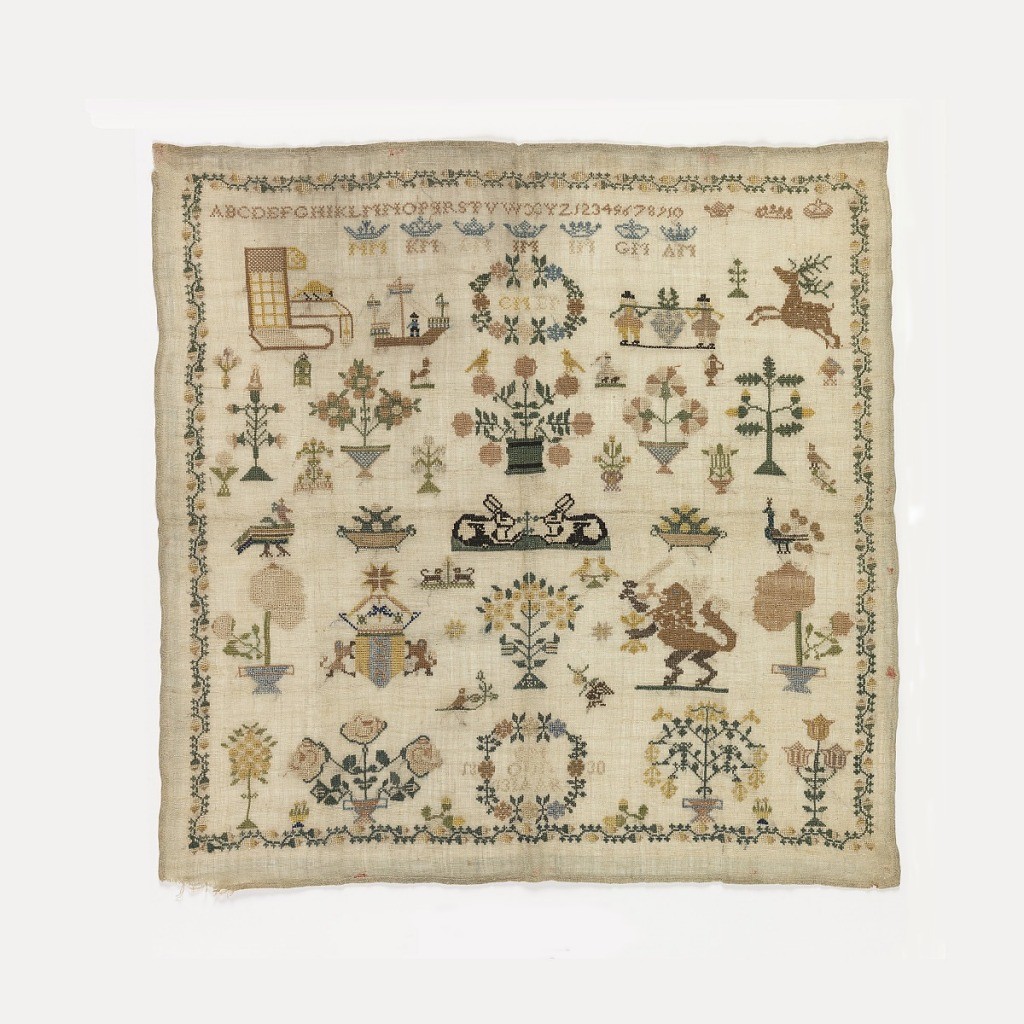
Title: Sampler
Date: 1830
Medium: silk embroidery on linen foundation Technique: embroidered in cross stitches on plain weave foundation
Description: Within a curving acorn vine border, isolated motifs including an alphabet and crowned monograms, a pair of affronted rabbits, and a coat of arms of the city of Amsterdam.